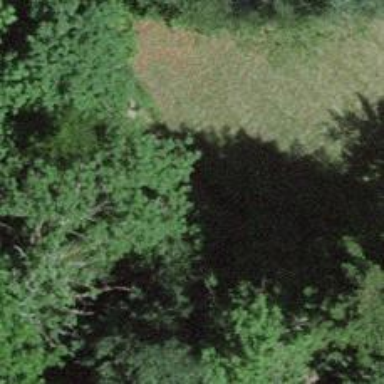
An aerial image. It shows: Unpaved path.